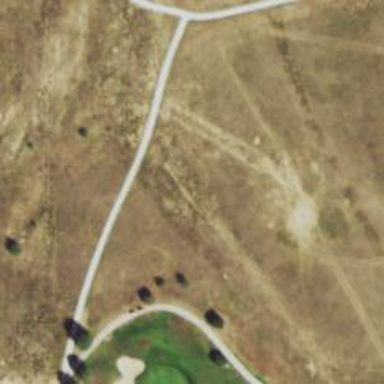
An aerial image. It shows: Service road used as golf cart path.